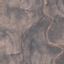
Land use / land cover class: HerbaceousVegetation